Question: I am experiencing extremely slow connections to a local DB2 (v9.7 Express-C) database through ODBC on a Windows 7 system (x64). I wrote several test programs, each connecting to a local database for 100 times in a row (without querying) and measuring the time. Results are:

32bit C++ application, connecting to a local DB2 database via <URL>
same as above, but x64 application
Connecting to a local DB2 database via <URL>.
Connecting to a local MySQL database via 'odbc_connect'.
Java application, connecting to a local DB2 database using the DB2 JDBC driver.
Java application, connecting to a local MySQL database using the MySQL JDBC driver.
My first thought was that something's wrong with my ODBC configuration, but as you can see connecting to a MySQL database through ODBC works like charm. On the other hand, connecting to DB2 with the JDBC driver instead of ODBC works fine too (although it's still a lot slower than MySQL).
I found <URL>, but it does not apply to me.
Any hints on what might be causing this and how to resolve would be great!
What are common connection times when connecting to a DB2 database through ODBC? Is it normal for the DB2 ODBC driver to be so slow?!
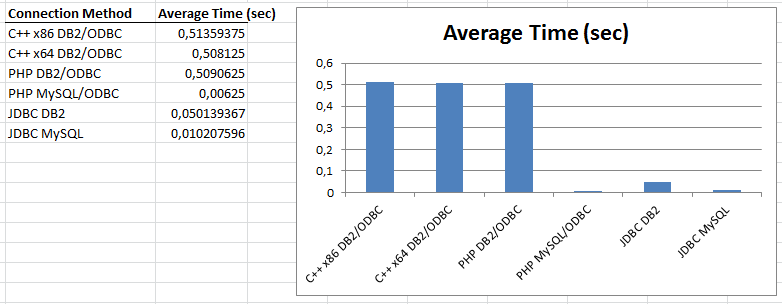
Answer: One thing that you should look at is the database activation. DB2 activates the database upon the first connection and deactivates it when the last connection is closed. During activation DB2 allocates transaction log files, memory pools, and performs a number of other tasks that take time.
This behaviour does not depend on the type of connection (ODBC or JDBC); the difference you observe might be explained by an extra connection that keeps the database active during your JDBC tests.
Try issuing 'ACTIVATE DB <YOURDB>' before your tests, which will keep the database active even in the absence of connections. There is no way to activate databases by default, apart from issuing this command upon the system startup, e.g. from a batch file.